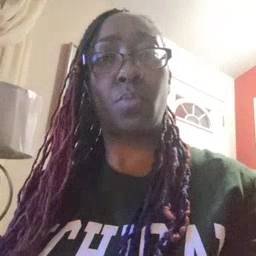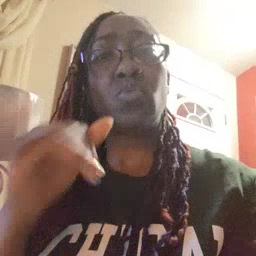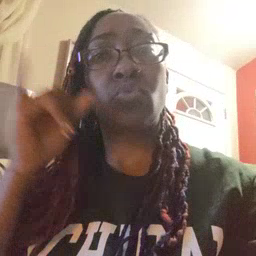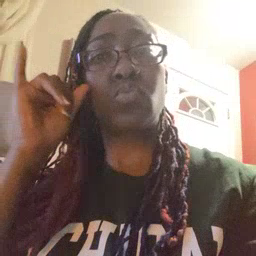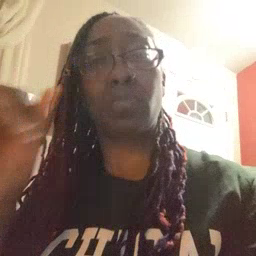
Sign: yesterday